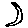
Label: moon